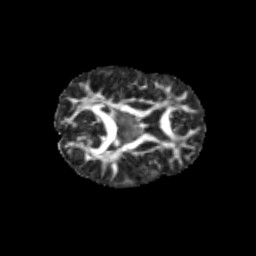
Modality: FA
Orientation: axial
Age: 11
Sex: female
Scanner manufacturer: siemens
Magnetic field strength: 3 T
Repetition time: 3.8 s
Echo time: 0.07 s